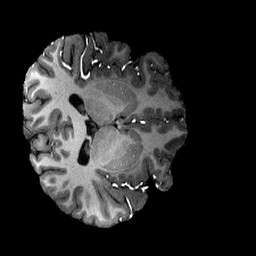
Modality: T1w
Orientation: axial
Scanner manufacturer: siemens
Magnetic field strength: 6.98 T
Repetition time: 3.1 s
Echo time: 0.00356 s